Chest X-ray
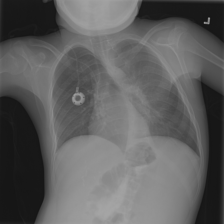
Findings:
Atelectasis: negative
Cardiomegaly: negative
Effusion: negative
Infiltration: negative
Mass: negative
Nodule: negative
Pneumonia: negative
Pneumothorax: negative
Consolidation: negative
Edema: negative
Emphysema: negative
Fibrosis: negative
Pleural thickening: negative
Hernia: negative